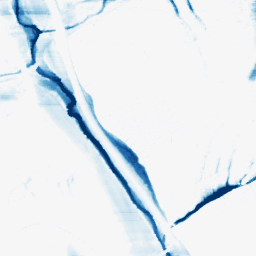
Category: morphological
Decomposition family: morphological_ellipse
Decomposition parameters: operation: closing
width: 5
height: 50
Upsampling method: sinc_hamming
Upsampling parameters: scale: 2
kernel_size: 16
Upsampling scale: 2